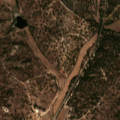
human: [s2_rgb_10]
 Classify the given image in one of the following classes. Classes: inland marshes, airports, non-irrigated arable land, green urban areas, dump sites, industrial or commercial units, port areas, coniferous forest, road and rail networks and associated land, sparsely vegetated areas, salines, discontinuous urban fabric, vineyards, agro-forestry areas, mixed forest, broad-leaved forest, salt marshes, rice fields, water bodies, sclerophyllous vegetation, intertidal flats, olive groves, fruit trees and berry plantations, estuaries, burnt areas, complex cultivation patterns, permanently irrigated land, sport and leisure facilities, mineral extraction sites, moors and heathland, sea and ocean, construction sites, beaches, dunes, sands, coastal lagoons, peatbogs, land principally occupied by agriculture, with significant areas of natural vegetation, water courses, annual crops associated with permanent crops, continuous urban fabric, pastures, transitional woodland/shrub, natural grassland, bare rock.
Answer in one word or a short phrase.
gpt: non-irrigated arable land, agro-forestry areas, broad-leaved forest